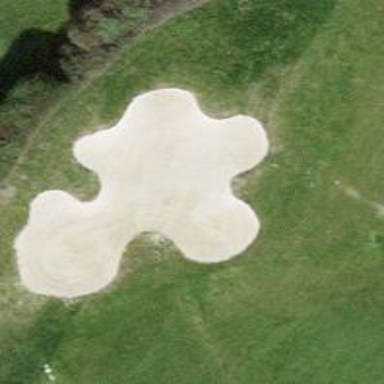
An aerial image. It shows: Golf bunker filled with sandy terrain.